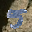
Label: 5